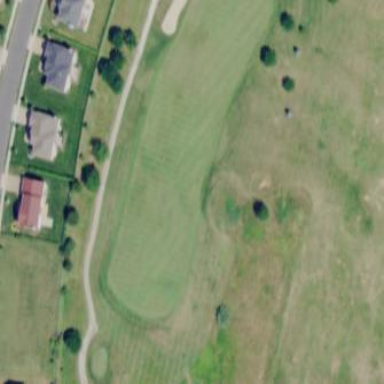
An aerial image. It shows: Golf fairway surrounded by grass.